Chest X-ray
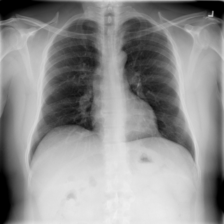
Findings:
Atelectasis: negative
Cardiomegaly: negative
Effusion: negative
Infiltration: negative
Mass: negative
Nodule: negative
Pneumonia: negative
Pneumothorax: negative
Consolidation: negative
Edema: negative
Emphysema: negative
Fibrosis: negative
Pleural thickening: negative
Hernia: negative